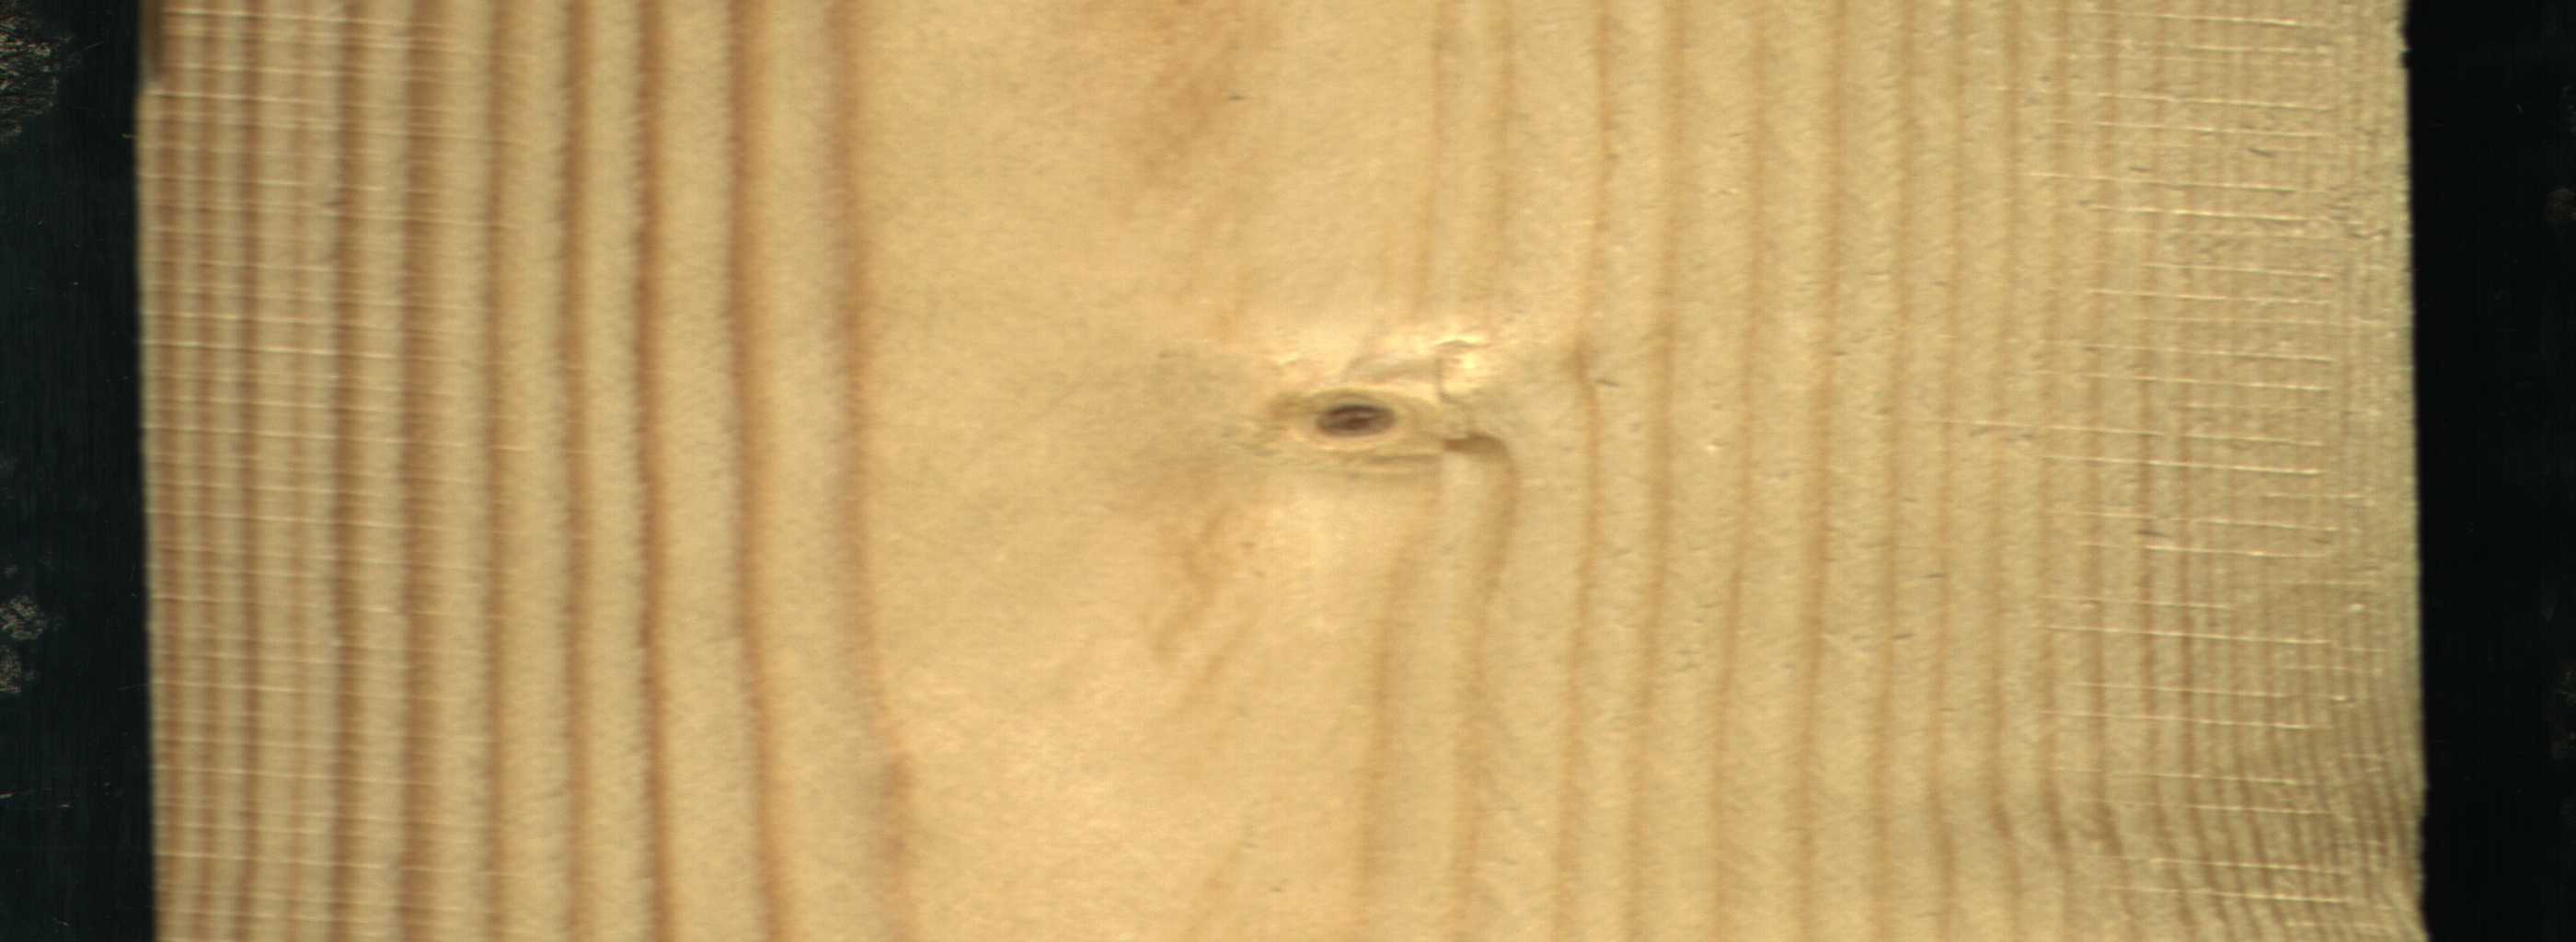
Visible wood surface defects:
Live_Knot